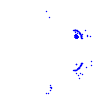
Particle: electron